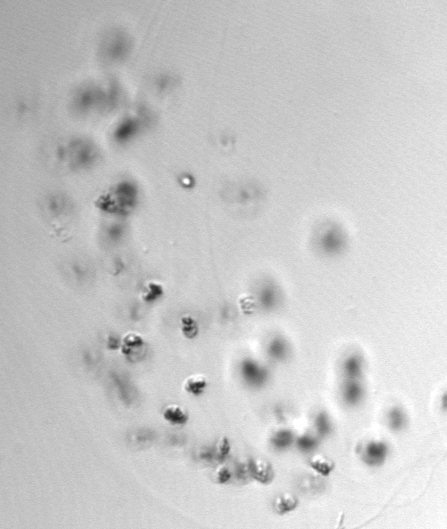
Label: Phaeocystis